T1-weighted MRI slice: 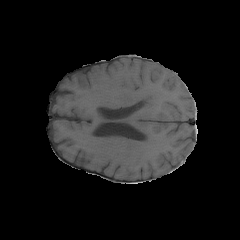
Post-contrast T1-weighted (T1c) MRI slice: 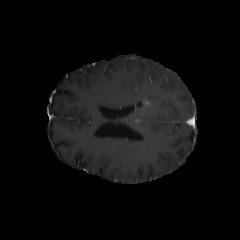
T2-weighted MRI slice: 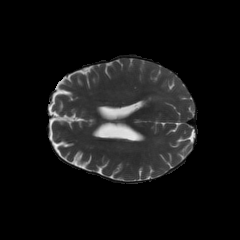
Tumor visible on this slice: yes